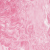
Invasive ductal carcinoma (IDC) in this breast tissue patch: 0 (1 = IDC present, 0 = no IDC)